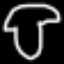
Label: mushroom